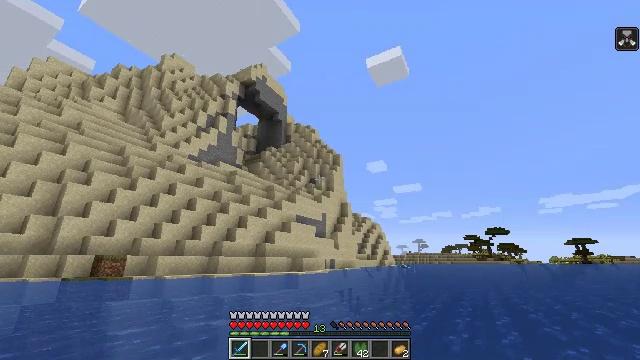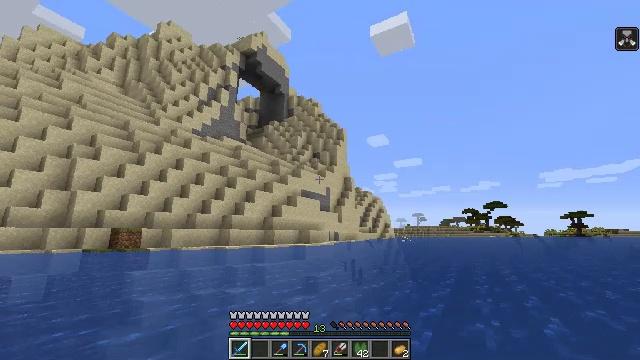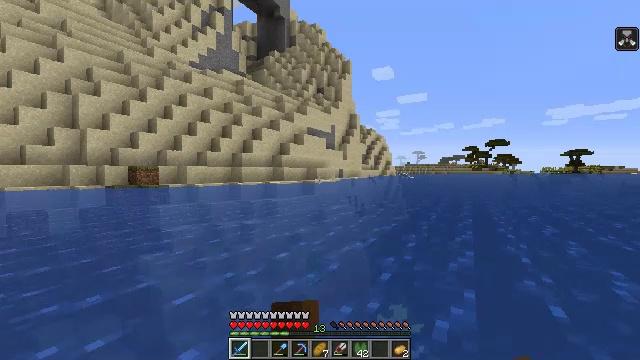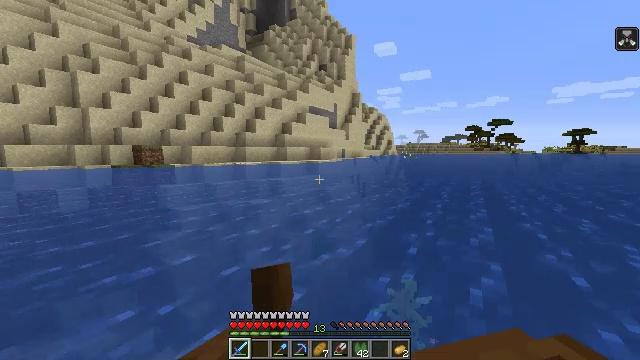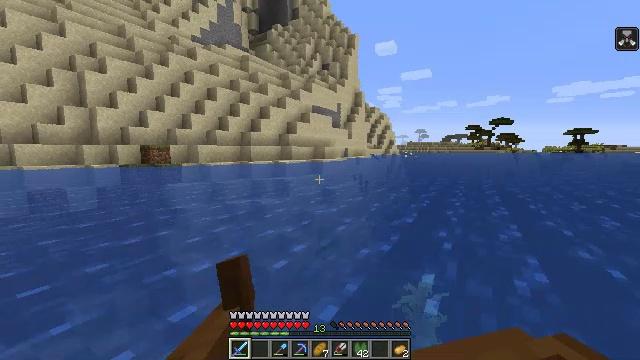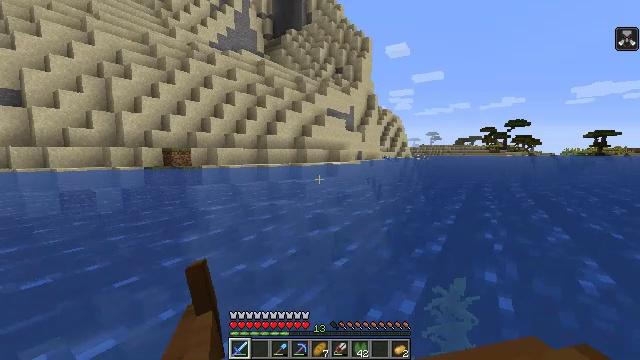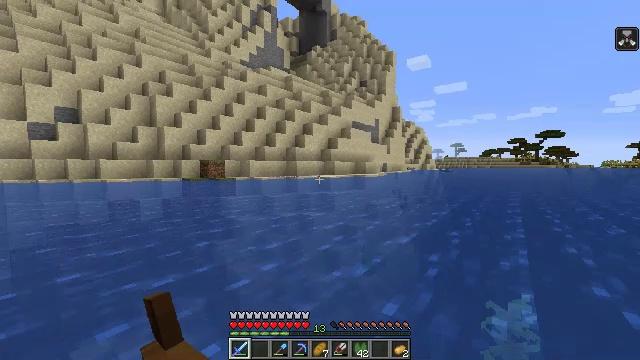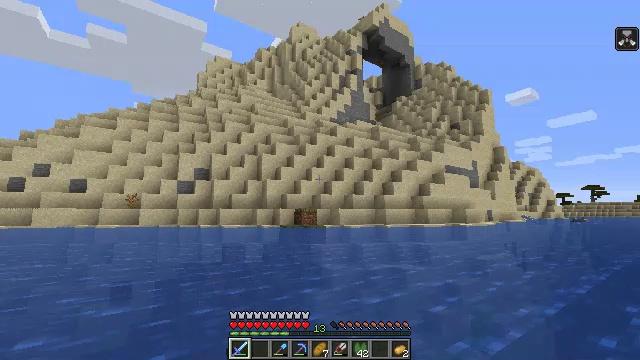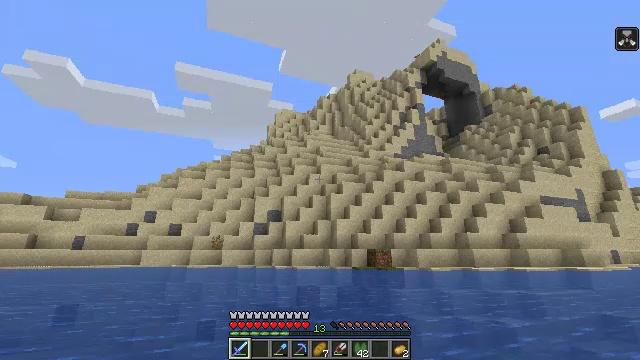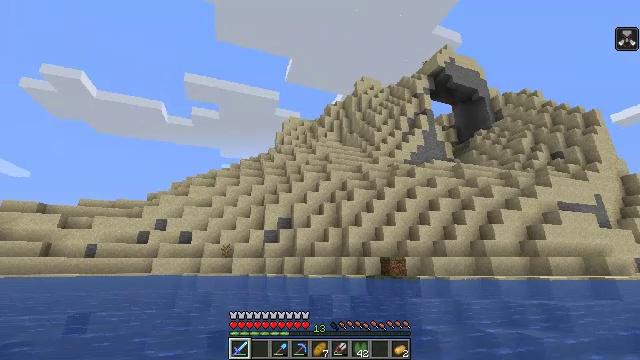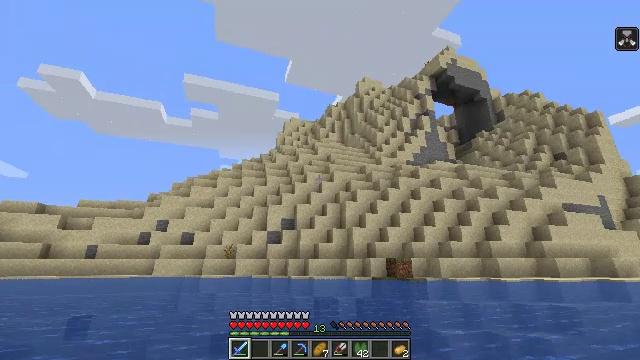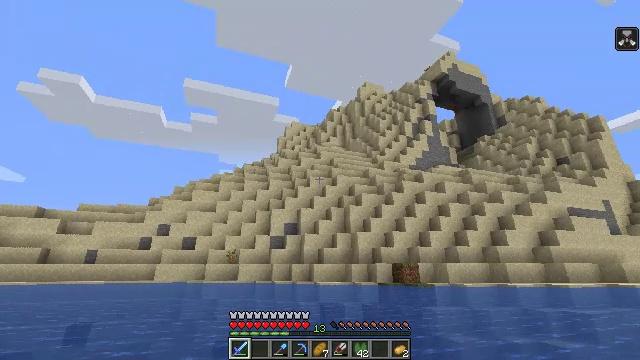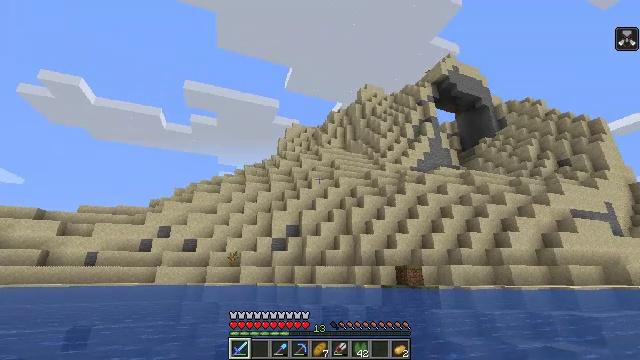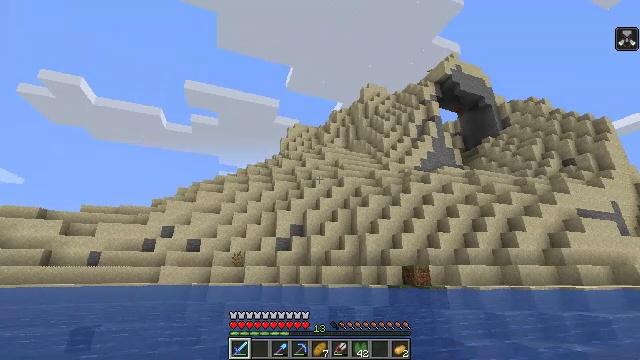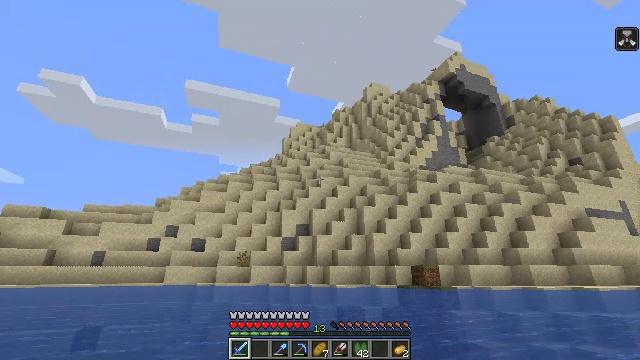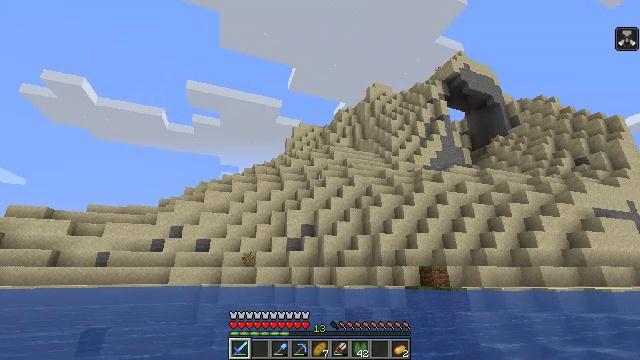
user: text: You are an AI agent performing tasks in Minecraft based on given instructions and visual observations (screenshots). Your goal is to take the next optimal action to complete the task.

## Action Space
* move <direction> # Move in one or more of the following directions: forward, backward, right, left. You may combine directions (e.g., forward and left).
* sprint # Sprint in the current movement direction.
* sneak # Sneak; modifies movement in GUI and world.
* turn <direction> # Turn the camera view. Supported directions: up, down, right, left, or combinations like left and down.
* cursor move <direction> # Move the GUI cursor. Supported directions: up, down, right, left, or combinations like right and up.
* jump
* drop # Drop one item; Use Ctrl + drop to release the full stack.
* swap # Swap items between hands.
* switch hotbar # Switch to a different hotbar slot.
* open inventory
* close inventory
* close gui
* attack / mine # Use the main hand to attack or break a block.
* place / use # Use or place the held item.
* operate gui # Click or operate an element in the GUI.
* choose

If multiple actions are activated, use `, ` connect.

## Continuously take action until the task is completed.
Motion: motion action
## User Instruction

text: Collect mossy stone bricks for building.
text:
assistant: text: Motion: move forward, turn right and down
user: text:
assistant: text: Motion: move forward, turn right and down
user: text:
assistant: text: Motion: move forward, turn right and down
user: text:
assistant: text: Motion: move forward
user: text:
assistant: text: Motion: move forward, turn left
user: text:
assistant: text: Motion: move forward, turn left and up
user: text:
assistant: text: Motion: move forward, turn left and up
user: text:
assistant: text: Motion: move forward, turn left and up
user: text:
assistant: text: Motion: move forward, turn left and up
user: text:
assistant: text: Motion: move forward
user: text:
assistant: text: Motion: move forward, turn up
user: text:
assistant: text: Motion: move forward
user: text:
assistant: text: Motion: move forward
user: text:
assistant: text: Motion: move forward
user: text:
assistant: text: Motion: move forward
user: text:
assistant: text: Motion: move forward
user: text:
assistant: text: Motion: move forward
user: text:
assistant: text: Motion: move forward, turn left
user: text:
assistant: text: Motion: move forward, turn left
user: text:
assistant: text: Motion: move forward, turn left
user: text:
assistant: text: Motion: move forward, turn left and down
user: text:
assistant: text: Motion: move forward, turn left and down
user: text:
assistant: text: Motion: move forward
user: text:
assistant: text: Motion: move forward
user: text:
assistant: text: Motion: move forward
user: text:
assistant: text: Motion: move forward
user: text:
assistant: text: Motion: move forward
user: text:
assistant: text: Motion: move forward
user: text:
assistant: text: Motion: move forward
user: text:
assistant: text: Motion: move forward and move left